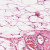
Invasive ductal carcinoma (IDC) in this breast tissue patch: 0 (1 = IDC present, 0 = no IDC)